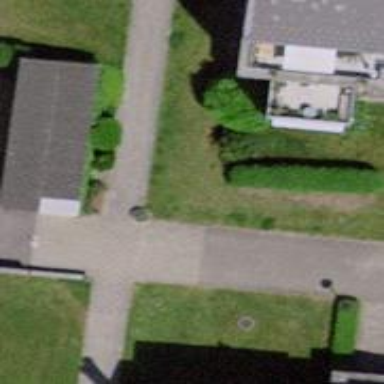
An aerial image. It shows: Bollard.